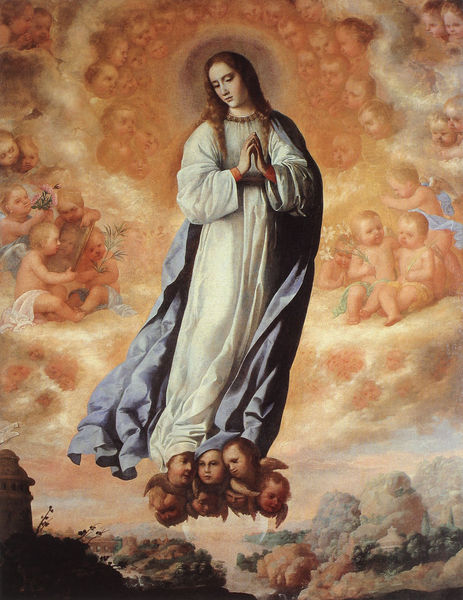
Titel: Maria Immaculata
Künstler: Francisco de Zurbarán
Institution: Privatsammlung
Schlagwörter: blau, himmel, umhang, wasser, weiß, wolken, bäume, fluss, landschaft, stadt, blumen, braun, kleid, köpfe, orange, blüten, haus, rot, wolke, falten, hände, zweige, kirche, gewand, haare, mantel, pflanzen, locken, kinder, engel, kuppel, türme, schweben, beten, heiligenschein, putten, maria, madonna, putti, himmelfahrt, okker, bauwerk, wasserr, murillo, mariä himmelfahrt, schutzmantel, rotel